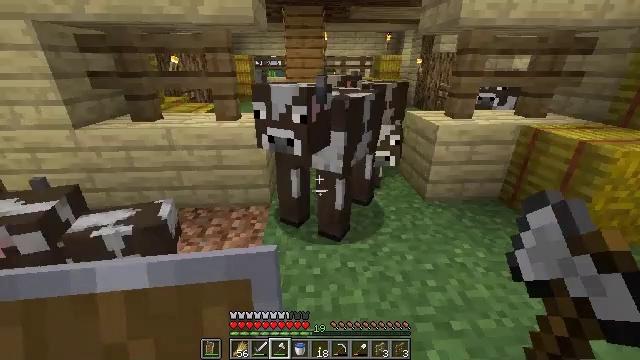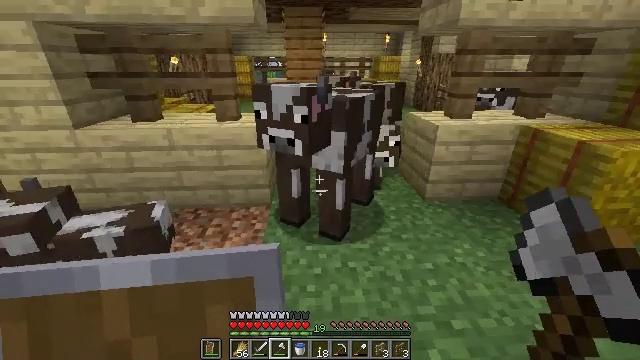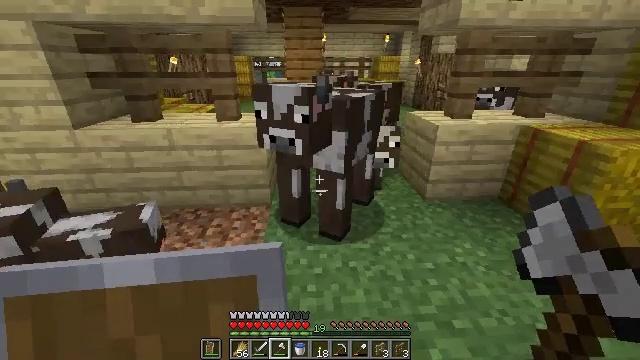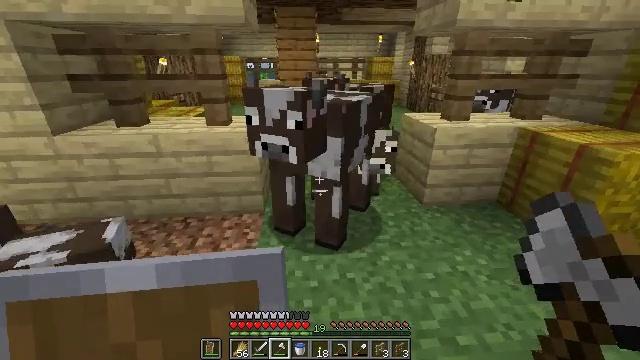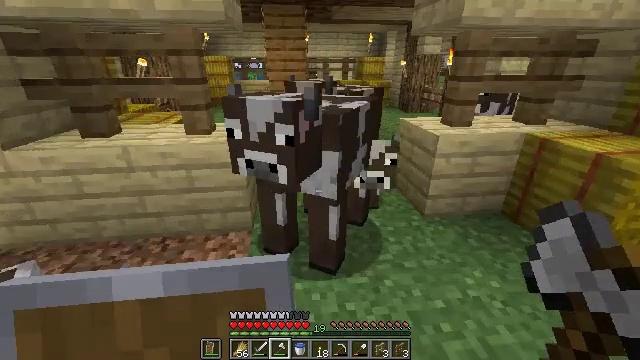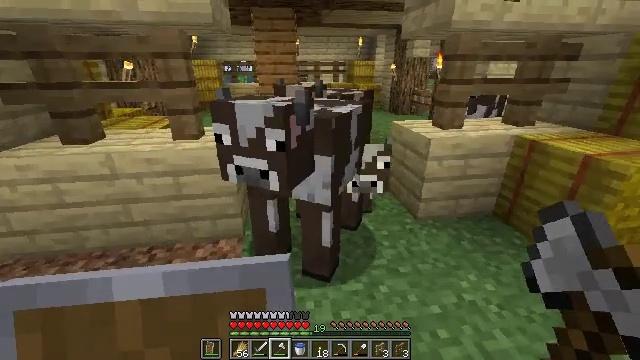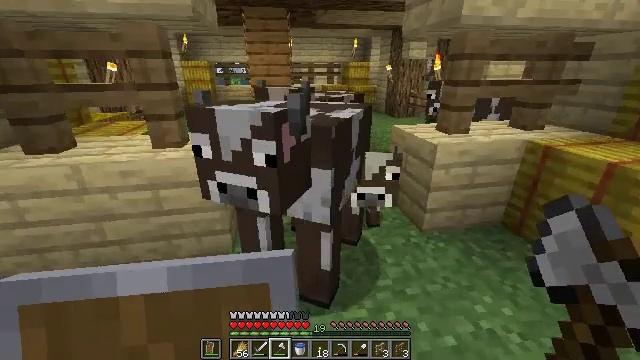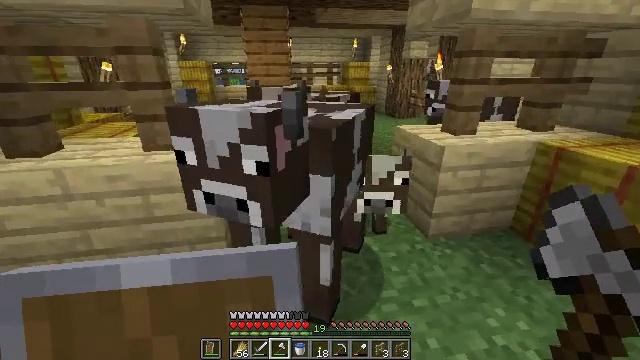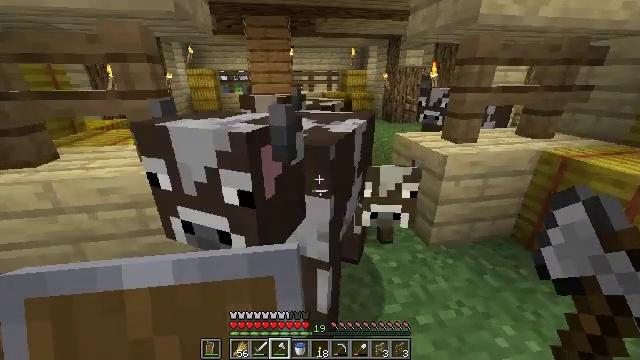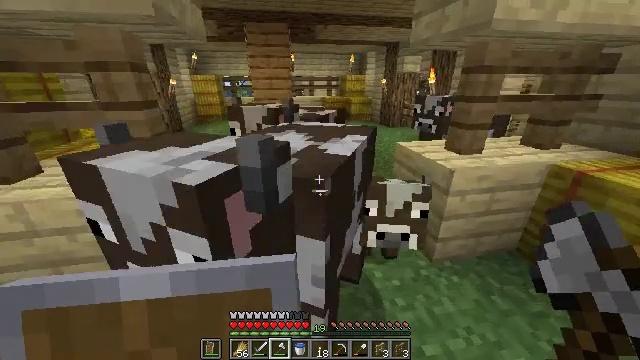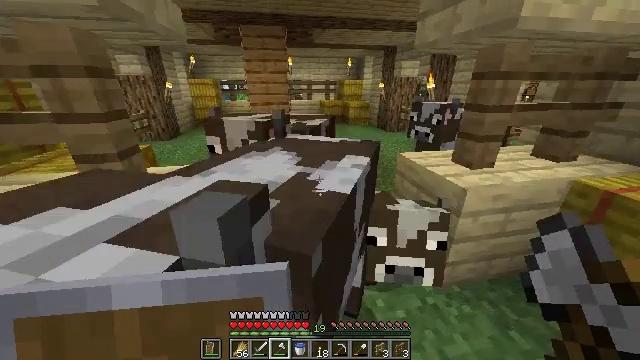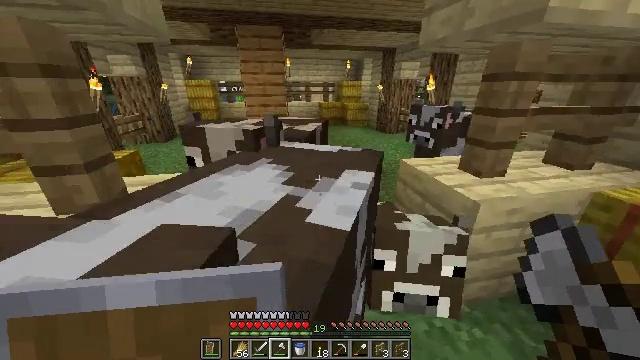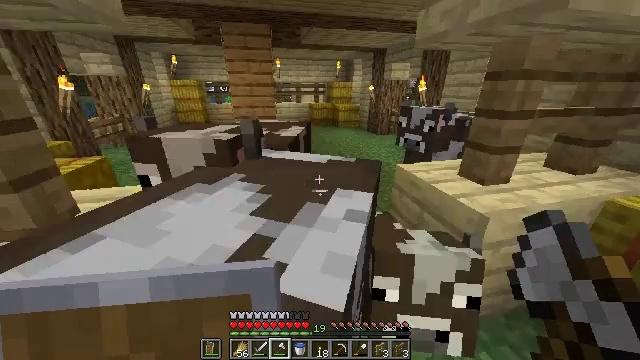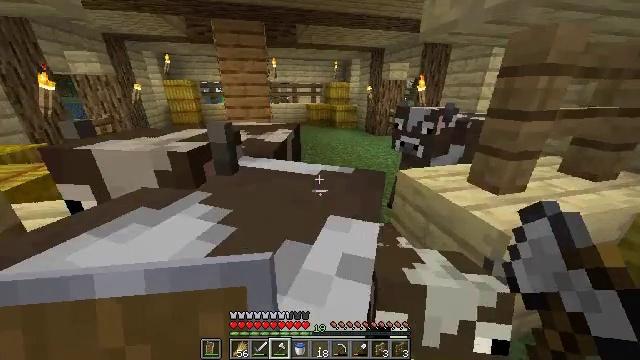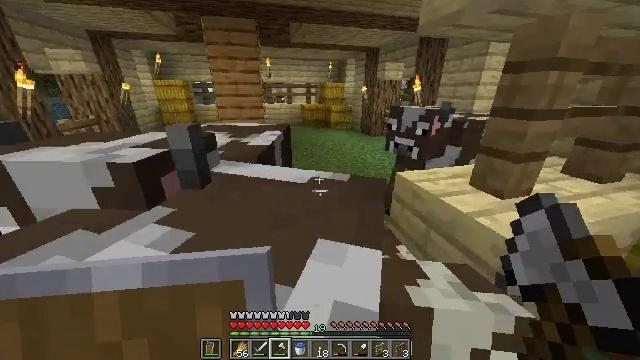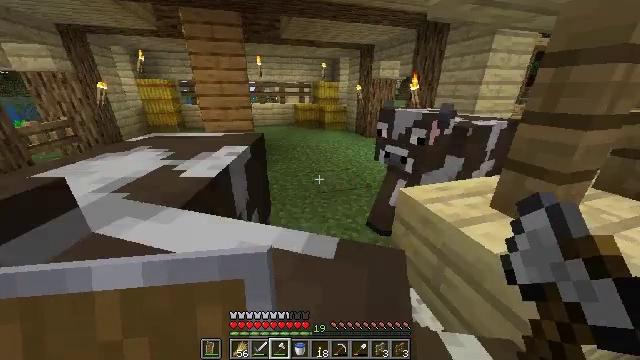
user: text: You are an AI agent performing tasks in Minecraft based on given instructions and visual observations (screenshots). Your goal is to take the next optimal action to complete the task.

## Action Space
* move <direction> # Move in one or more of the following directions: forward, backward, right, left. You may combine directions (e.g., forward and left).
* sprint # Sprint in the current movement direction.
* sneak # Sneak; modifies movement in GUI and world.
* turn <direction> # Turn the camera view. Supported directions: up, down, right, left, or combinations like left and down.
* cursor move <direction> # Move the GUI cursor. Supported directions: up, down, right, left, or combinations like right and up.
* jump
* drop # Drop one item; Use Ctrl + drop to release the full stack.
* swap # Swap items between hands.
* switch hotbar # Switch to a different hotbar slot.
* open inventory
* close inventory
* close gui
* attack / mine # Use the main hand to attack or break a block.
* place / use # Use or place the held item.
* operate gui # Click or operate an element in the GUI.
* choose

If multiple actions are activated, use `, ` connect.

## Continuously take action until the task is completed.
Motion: motion action
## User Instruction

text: Collect birch planks from structures.
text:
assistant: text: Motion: no_op
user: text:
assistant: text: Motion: move forward
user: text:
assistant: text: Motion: move forward, turn right
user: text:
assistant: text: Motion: move forward, turn right
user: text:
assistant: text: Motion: move forward, turn right
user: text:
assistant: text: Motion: turn right
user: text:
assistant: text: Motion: move forward
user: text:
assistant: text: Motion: move forward
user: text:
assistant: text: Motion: move forward
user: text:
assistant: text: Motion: move forward
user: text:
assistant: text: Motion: move forward
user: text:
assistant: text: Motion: move forward, turn right
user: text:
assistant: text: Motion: move forward
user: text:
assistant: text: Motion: move forward, turn right
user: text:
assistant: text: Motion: move forward, turn right
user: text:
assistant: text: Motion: move forward
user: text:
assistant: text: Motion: move forward, turn right
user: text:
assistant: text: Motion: move forward, turn right
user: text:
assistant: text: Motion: move forward, turn right
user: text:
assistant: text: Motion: move forward
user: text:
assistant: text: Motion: move forward, turn right
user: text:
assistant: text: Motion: move forward, turn right
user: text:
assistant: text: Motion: turn right
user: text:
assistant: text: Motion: turn right
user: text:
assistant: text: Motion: turn right
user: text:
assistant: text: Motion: turn right
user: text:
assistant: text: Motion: turn right and up
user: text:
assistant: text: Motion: turn right and up
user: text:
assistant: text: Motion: turn right
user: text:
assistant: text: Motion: turn right